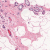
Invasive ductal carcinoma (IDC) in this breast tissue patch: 0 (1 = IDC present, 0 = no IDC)